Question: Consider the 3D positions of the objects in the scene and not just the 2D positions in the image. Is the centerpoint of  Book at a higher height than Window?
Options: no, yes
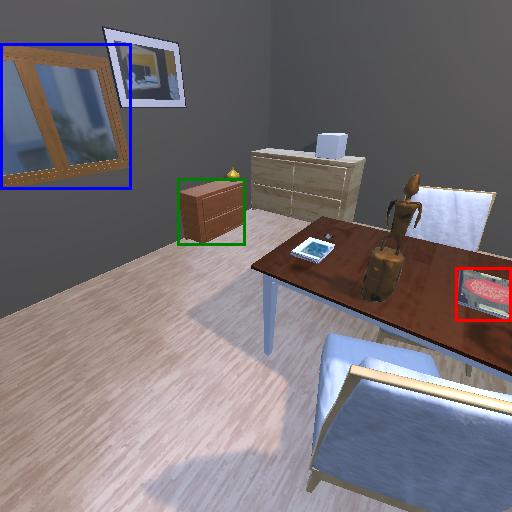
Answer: no